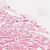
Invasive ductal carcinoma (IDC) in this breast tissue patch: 0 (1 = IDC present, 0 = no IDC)